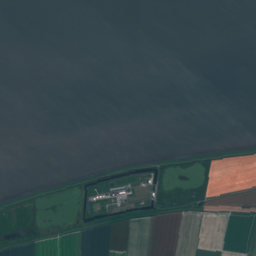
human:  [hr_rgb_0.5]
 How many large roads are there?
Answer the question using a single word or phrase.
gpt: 0

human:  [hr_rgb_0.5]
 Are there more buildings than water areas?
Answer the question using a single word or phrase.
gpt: yes

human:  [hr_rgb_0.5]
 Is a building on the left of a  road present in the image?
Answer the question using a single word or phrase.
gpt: yes

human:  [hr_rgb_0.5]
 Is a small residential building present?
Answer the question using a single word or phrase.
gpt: yes

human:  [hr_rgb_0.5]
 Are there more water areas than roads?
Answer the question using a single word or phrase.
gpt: yes

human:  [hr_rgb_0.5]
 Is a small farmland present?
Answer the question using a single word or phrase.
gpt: no

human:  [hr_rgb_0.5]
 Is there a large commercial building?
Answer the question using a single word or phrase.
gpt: no

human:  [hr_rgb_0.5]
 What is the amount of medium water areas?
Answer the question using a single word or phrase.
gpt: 3

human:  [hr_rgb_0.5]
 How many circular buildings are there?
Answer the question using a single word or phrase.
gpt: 8

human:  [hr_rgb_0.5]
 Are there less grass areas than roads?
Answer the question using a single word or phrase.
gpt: no

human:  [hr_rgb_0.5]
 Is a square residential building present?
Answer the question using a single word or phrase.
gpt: yes

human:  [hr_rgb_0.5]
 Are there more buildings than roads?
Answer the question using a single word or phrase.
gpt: yes

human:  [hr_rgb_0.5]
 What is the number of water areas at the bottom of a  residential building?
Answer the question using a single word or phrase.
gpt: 14

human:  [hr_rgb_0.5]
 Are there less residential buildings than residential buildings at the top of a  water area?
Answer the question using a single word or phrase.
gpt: no

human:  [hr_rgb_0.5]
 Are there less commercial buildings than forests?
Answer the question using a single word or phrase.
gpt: yes

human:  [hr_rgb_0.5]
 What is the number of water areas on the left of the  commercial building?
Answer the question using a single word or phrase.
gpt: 12

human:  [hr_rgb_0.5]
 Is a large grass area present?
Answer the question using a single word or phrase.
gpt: yes

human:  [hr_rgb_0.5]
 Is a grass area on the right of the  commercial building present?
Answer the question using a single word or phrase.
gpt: yes

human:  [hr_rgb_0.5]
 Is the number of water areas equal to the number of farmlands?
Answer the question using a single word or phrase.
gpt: no

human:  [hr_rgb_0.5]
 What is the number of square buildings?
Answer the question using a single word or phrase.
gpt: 8

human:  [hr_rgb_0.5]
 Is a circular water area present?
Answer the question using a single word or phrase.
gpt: no

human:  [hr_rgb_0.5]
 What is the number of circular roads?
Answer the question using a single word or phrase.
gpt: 0

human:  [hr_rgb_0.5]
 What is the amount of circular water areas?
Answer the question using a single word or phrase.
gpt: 0

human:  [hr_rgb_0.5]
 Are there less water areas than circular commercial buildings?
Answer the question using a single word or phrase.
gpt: no

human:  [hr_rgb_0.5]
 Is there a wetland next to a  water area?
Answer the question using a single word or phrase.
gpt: yes

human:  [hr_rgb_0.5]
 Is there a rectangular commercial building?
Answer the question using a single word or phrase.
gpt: yes

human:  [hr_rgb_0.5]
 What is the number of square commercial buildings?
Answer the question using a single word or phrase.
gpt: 0

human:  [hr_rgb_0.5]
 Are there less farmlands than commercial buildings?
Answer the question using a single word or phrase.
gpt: no

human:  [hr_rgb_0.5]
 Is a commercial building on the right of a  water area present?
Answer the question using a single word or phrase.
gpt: yes

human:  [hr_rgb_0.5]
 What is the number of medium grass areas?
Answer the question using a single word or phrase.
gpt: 6

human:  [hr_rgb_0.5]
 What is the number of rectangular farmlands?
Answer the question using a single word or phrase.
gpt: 0

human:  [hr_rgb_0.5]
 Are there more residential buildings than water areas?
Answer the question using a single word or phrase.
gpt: yes

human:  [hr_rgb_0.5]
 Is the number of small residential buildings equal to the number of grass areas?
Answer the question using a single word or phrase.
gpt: no

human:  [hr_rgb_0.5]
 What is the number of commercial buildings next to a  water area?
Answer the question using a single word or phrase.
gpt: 1

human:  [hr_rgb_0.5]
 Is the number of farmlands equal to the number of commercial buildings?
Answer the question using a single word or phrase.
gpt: no

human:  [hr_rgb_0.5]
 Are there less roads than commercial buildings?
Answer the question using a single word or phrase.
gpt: no